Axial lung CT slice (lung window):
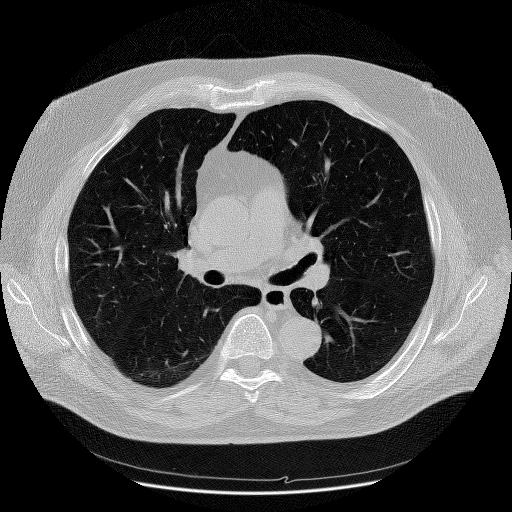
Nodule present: no